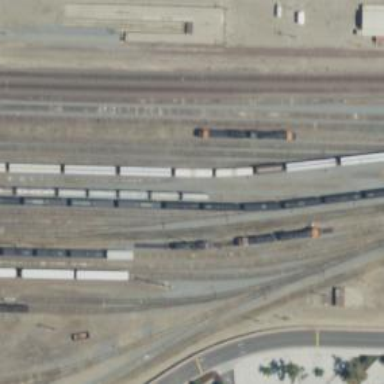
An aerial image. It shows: Railway yard.